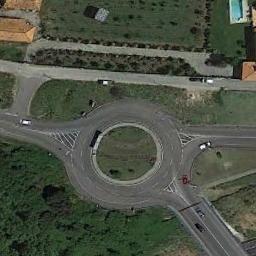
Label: roundabout